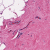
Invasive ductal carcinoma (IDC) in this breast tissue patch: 0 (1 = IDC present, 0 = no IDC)